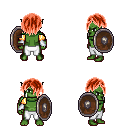
a pixel art fantasy rpg character, male body template, orc, green skin, gold arm armor, white pants, red bangs hairstyle, white cloth bracers, shield, four views (front, back, left, right), 2x2 character sprite sheet, small pixel art, hard edges, no anti-aliasing